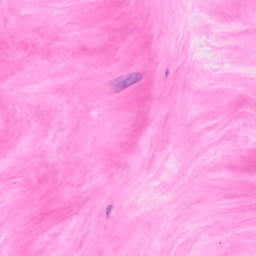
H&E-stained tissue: Breast